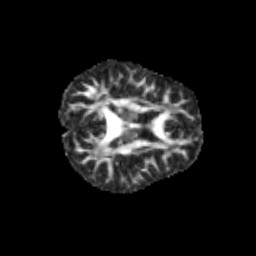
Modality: FA
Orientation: axial
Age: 12
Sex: female
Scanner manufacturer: siemens
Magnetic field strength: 3 T
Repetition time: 3.8 s
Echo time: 0.07 s